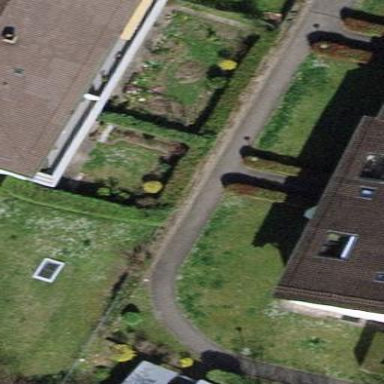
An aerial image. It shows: Garden area designated for leisure land.